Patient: sex M, age 51
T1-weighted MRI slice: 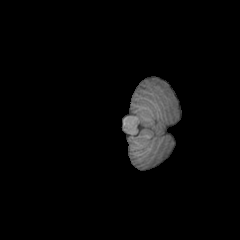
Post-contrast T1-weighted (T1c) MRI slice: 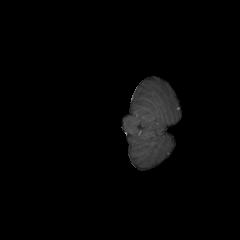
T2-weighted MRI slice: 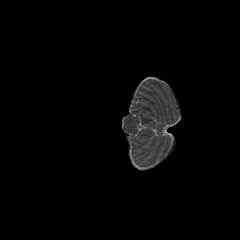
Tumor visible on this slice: no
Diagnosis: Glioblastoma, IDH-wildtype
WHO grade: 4